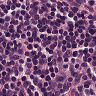
Metastatic tissue present: no